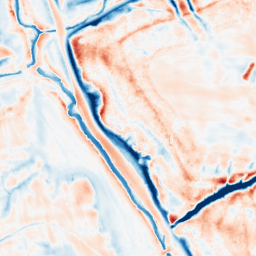
Category: trend_removal
Decomposition family: local_polynomial
Decomposition parameters: window_size: 21
degree: 1
Upsampling method: linear_exact
Upsampling parameters: scale: 8
Upsampling scale: 8